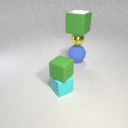
large blue rubber sphere below large green rubber cube